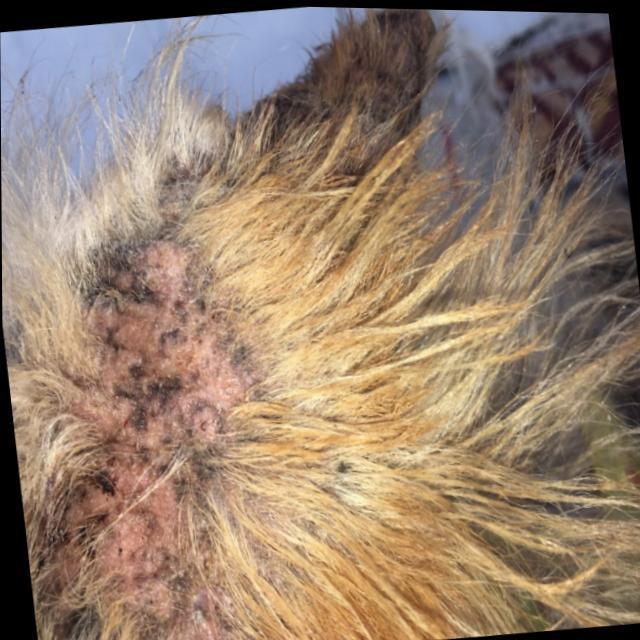
Canine demodicosis (Demodex mange) — caused by Demodex canis mites. Presents with alopecia, follicular papules, pustules, and comedones. Often localized on face and forelimbs.